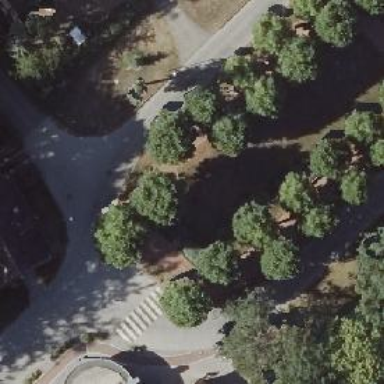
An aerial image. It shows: Row of broadleaved trees. The trees have semi-evergreen leaves.